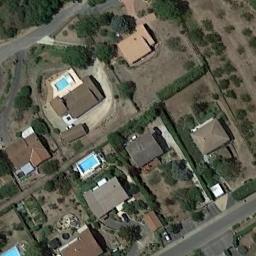
Label: residential